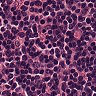
Metastatic tissue present: no